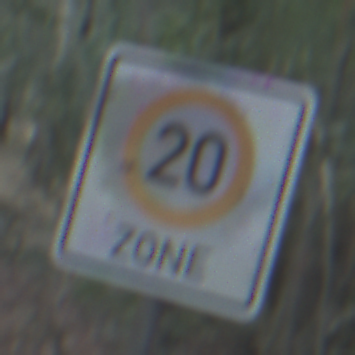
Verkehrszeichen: BeginnZone20
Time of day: SunriseSunset
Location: Outdoor (Nature)
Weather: NotSpecified
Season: Autumn
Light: Natural